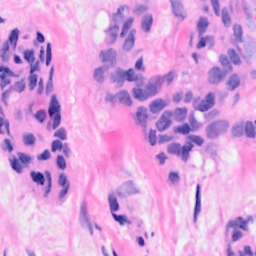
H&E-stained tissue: Breast